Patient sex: F
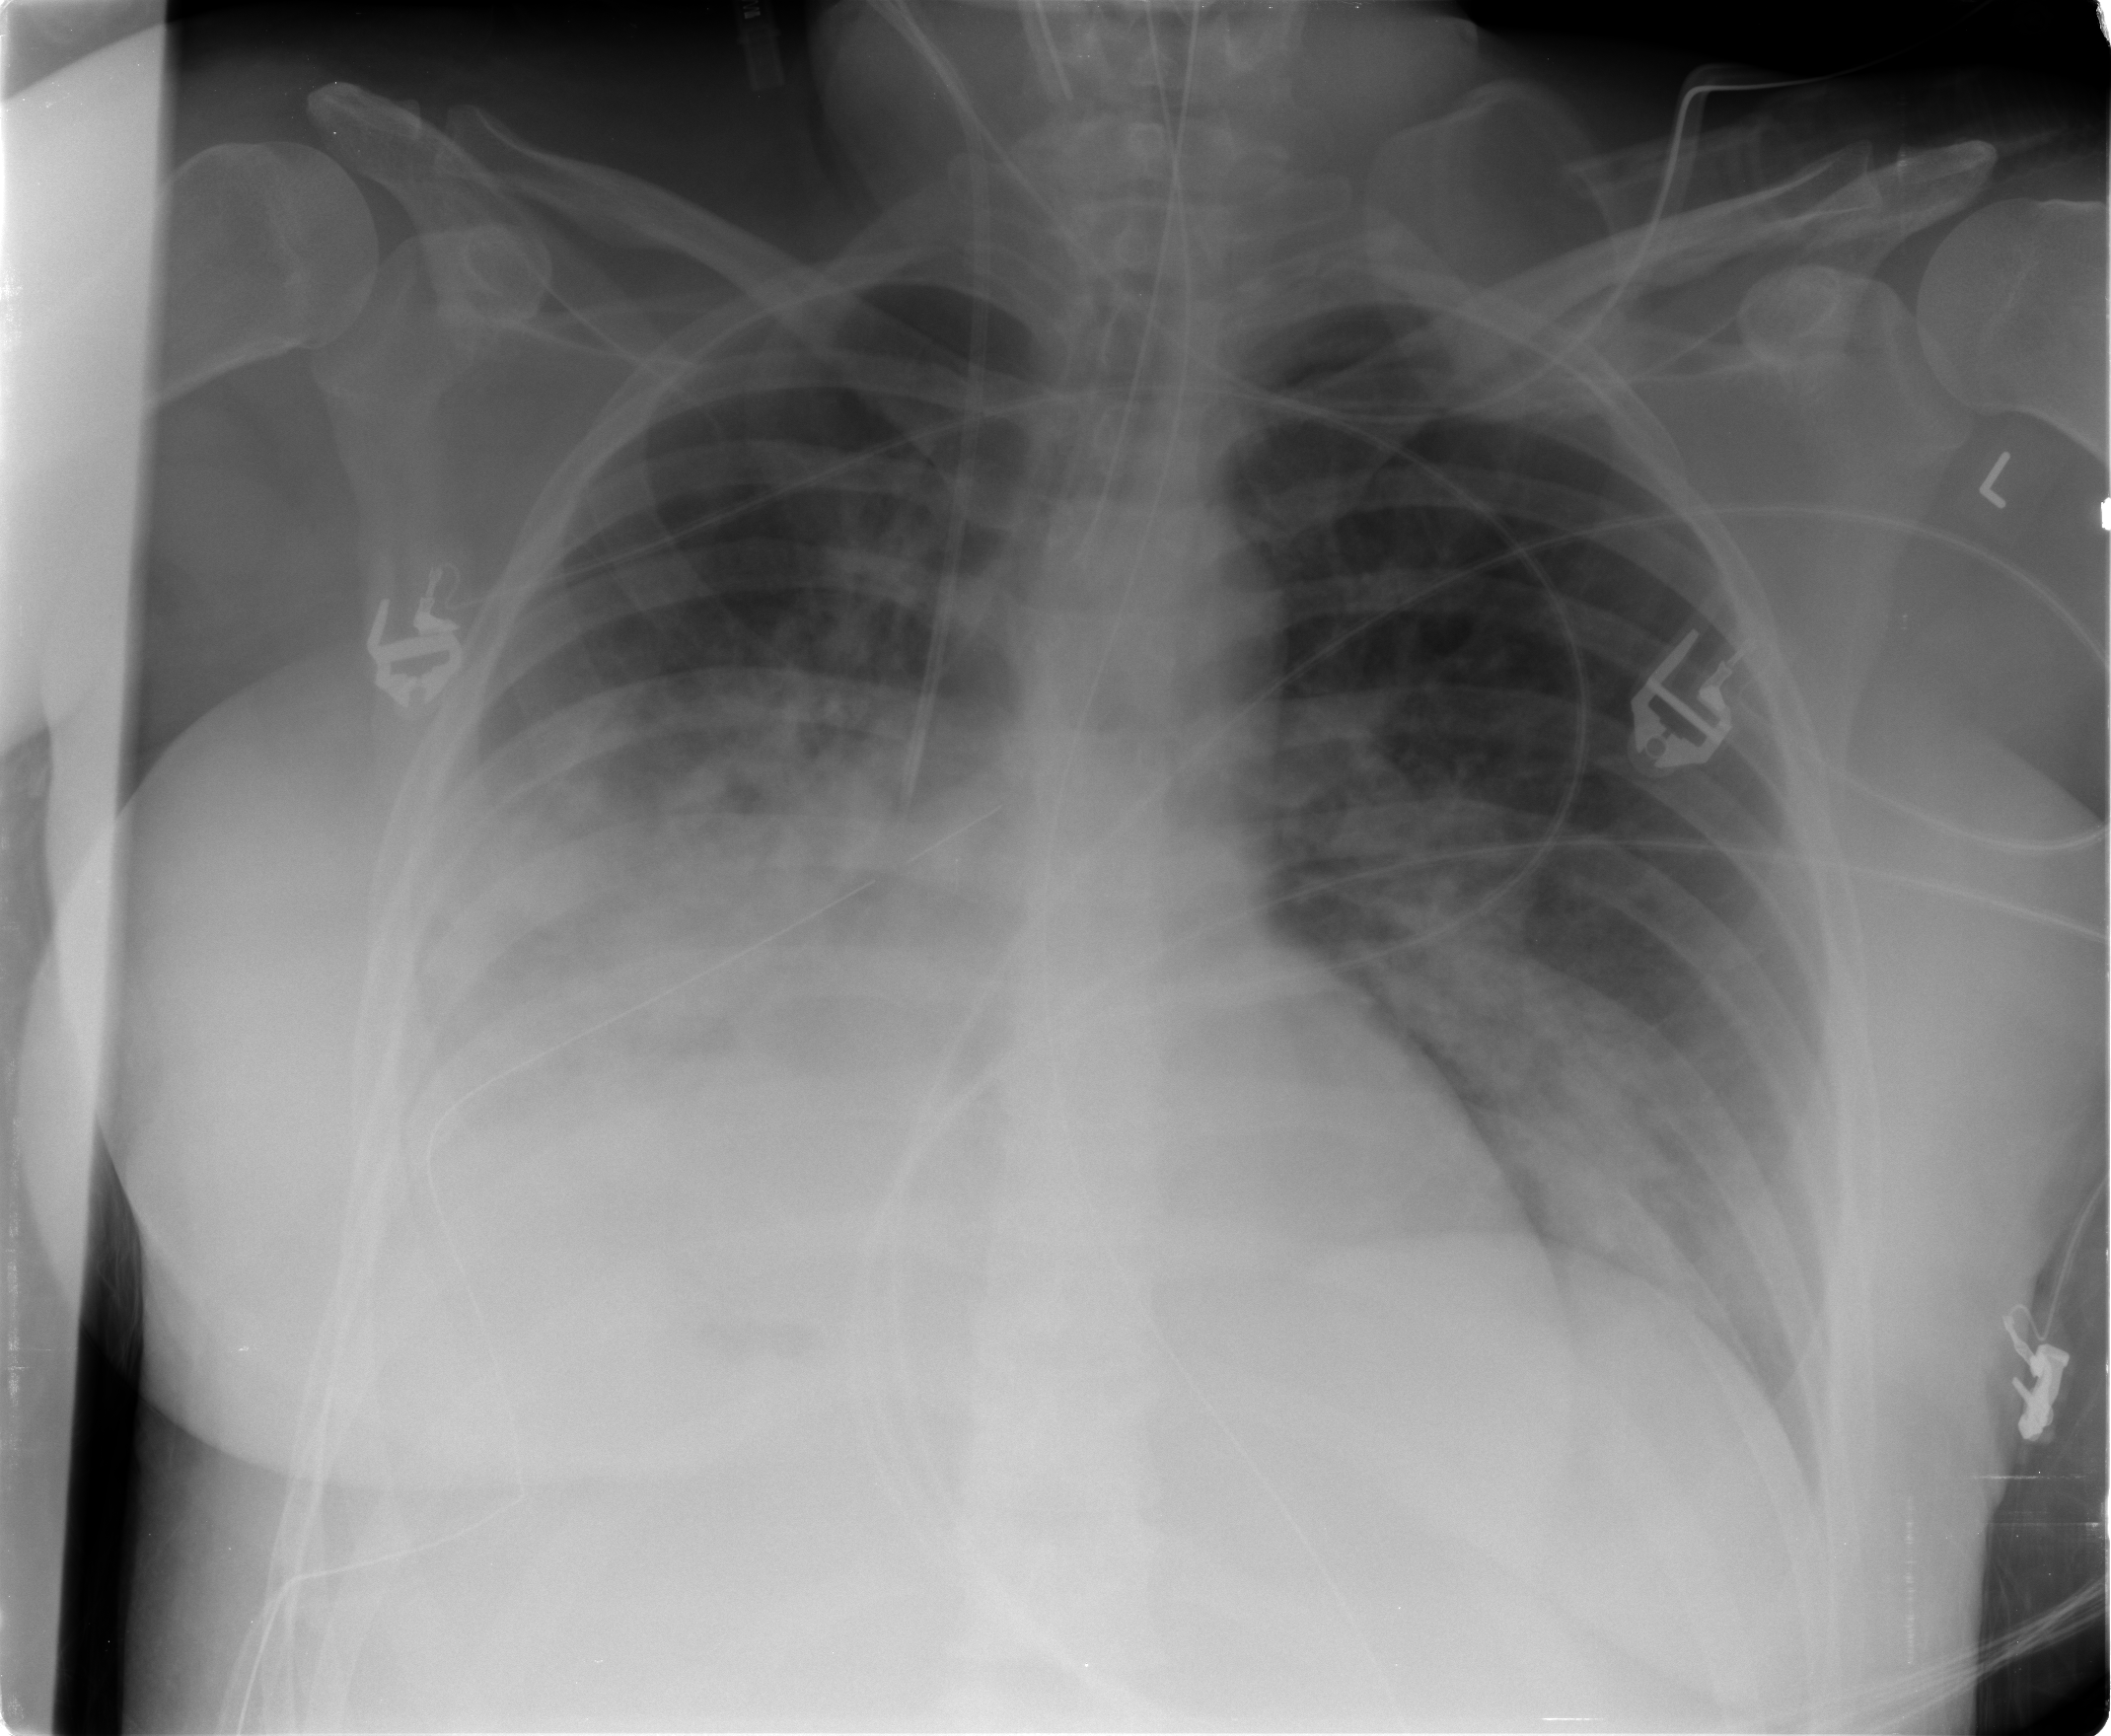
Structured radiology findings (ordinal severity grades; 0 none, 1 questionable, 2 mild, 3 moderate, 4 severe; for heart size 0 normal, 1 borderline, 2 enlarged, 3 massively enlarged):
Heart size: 0
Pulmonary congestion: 1
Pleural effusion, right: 2
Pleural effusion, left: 0
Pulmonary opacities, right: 3
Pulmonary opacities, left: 2
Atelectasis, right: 3
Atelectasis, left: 2